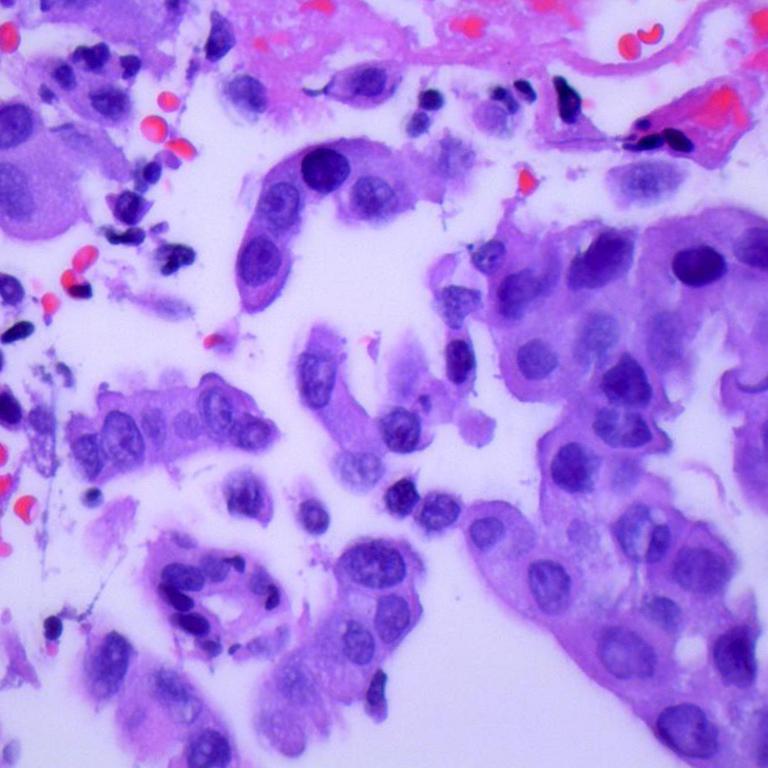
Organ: lung
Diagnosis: adenocarcinomas